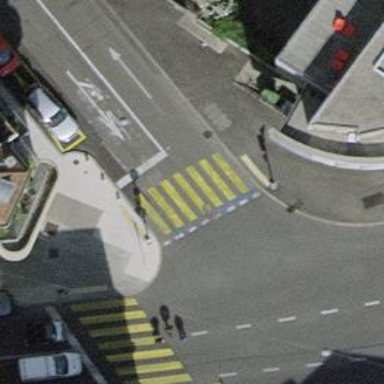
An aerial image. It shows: Crossing with traffic signals.